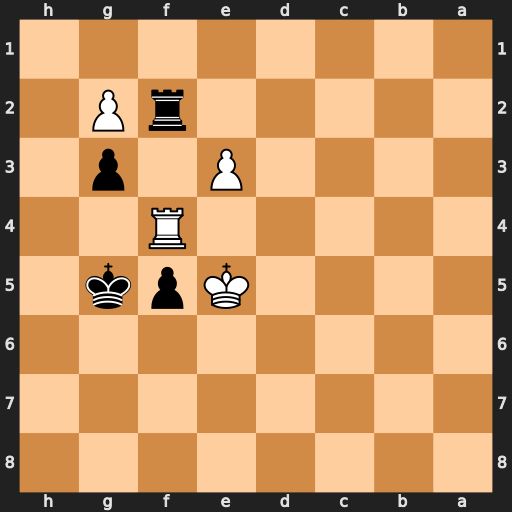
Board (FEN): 8/8/8/4Kpk1/5R2/4P1p1/5rP1/8
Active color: b
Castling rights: -
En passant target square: -
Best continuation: Rxf4 exf4+ Kg4 Kd5 Kxf4